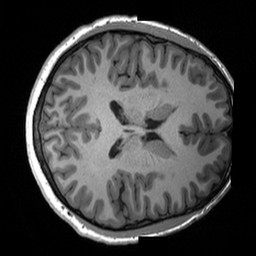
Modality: T1w
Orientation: axial
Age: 25
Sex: male
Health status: healthy
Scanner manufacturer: siemens
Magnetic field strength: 3 T
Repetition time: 2 s
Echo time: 0.00203 s